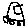
Label: car